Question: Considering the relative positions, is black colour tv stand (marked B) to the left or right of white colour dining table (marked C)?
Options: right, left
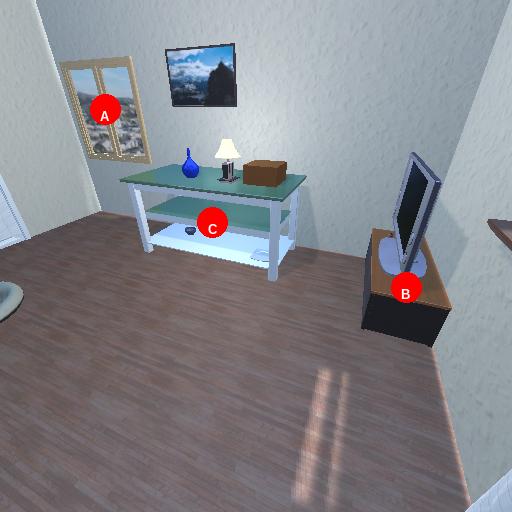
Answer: right